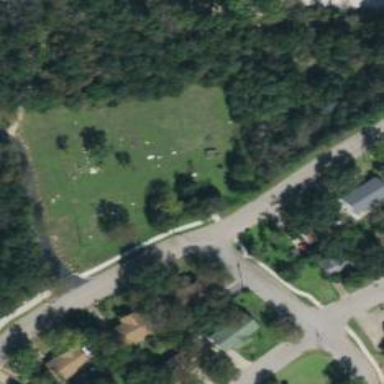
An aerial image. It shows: Cemetery.